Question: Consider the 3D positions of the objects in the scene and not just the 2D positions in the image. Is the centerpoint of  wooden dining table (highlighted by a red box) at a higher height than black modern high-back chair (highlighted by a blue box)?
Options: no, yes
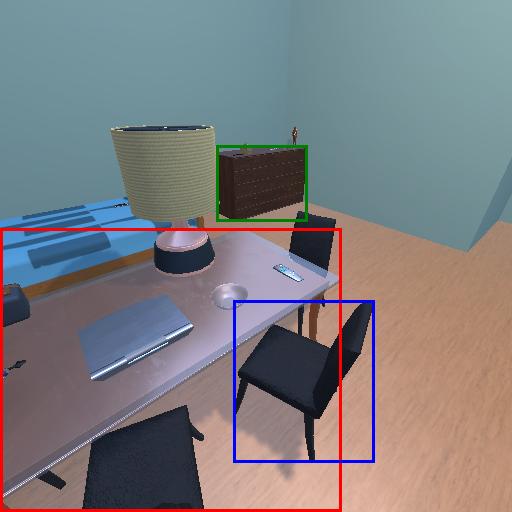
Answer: no